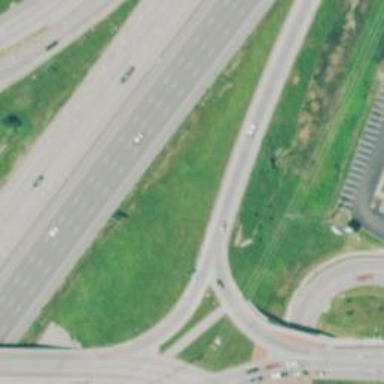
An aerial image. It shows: Motorway link at diverging diamond interchange (DDI) junction.